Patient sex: M
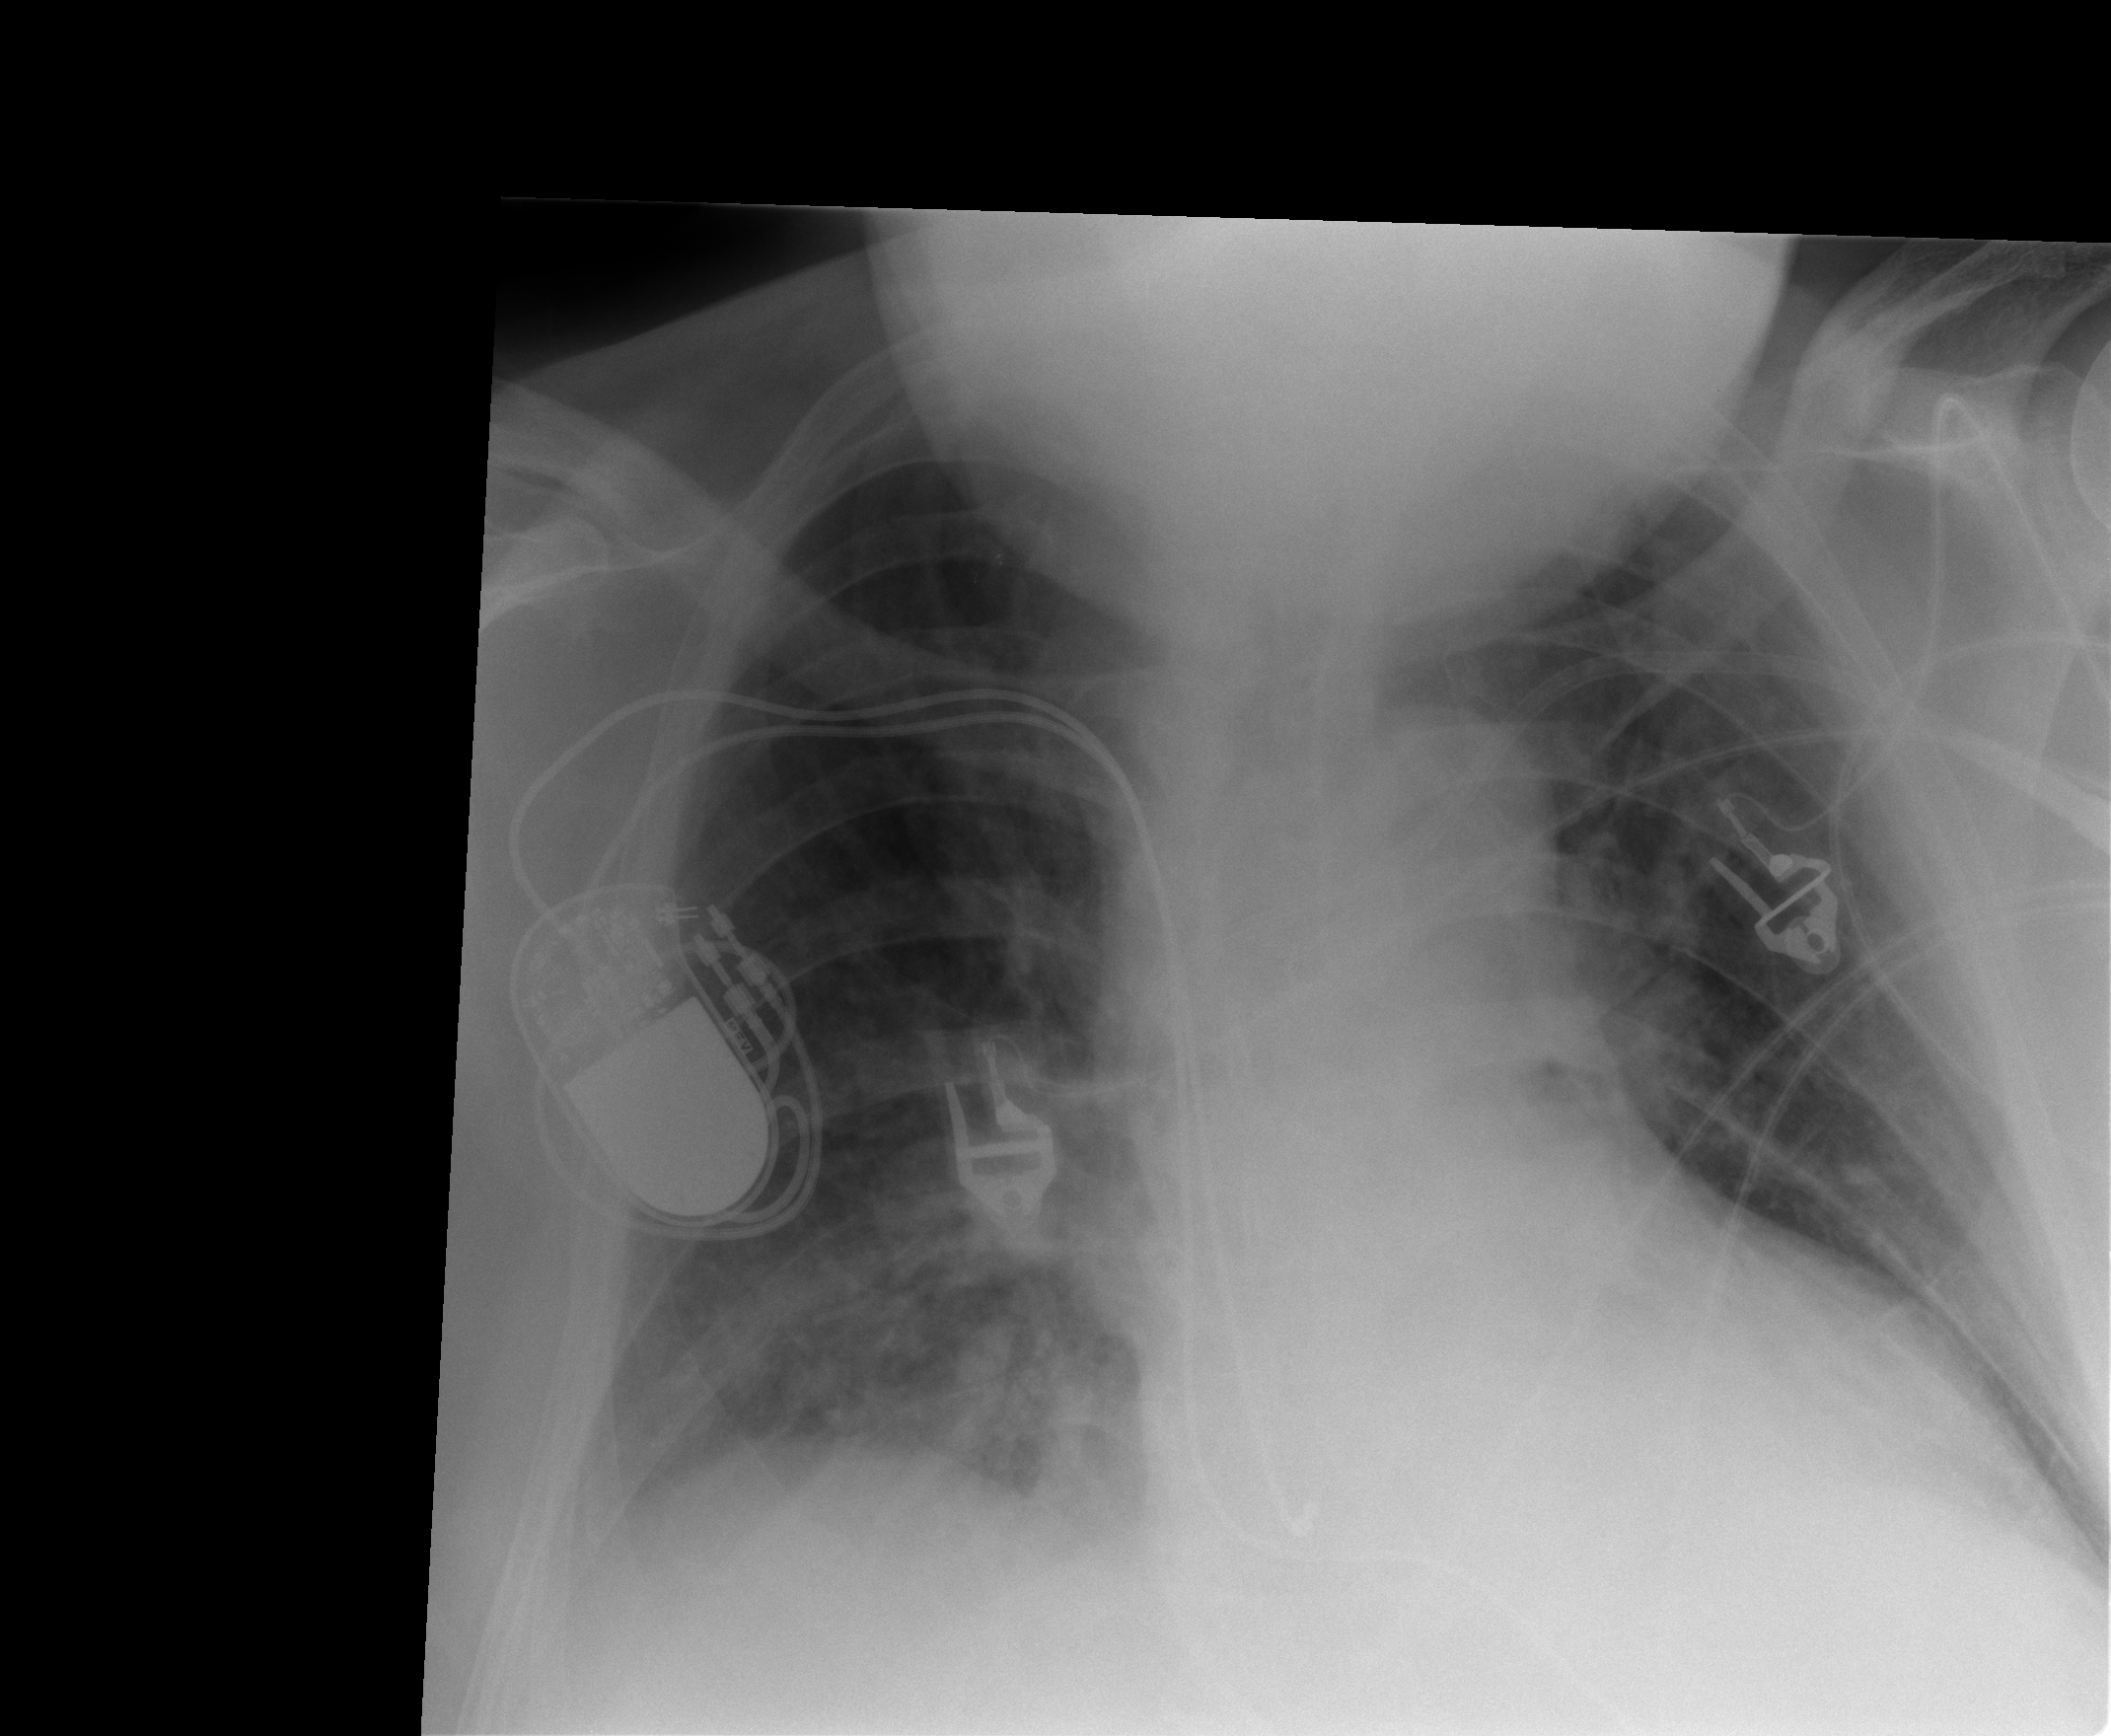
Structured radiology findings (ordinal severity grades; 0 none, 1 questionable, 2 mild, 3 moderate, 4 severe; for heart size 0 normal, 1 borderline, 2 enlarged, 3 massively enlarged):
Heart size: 2
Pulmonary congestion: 2
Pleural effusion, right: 0
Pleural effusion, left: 0
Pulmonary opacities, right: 0
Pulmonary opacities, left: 0
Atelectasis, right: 2
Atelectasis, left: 0